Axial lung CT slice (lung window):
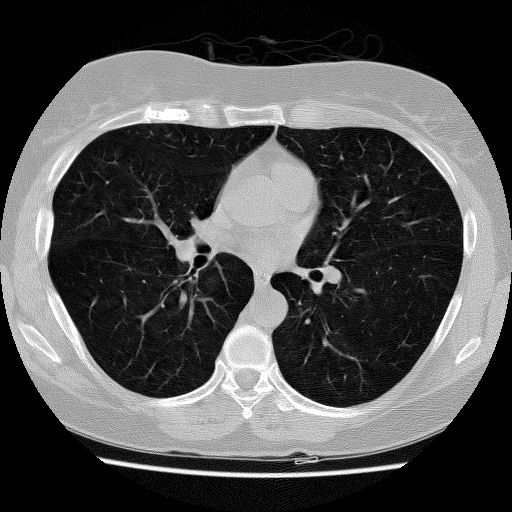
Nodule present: no